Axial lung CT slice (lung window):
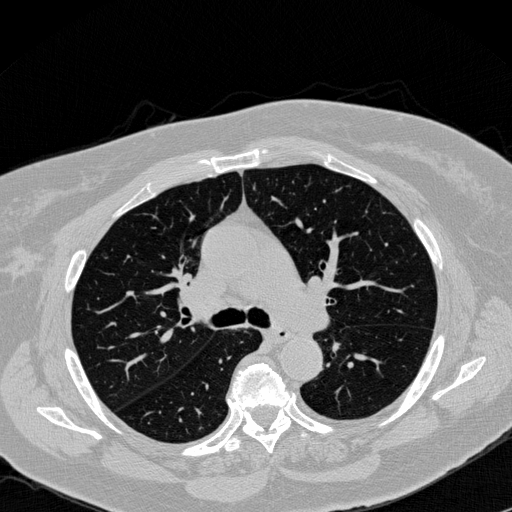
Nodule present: no